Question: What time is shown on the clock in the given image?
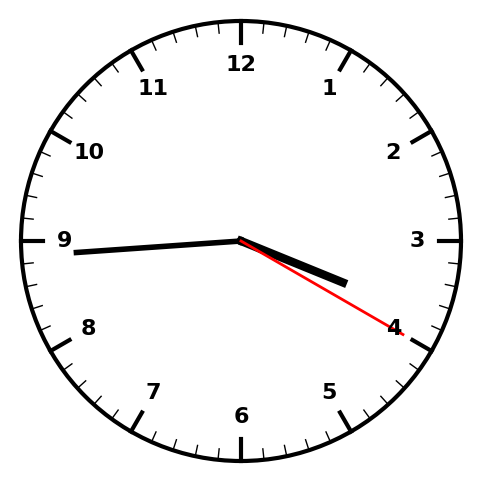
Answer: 03:44:20